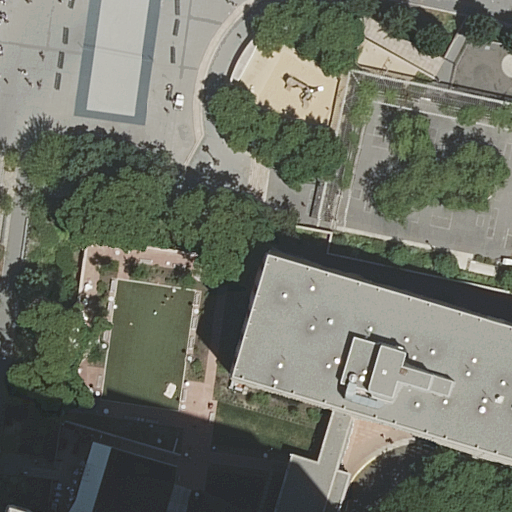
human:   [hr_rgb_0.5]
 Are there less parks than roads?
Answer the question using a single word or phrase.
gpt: yes

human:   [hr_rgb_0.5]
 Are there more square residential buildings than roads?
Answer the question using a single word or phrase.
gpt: no

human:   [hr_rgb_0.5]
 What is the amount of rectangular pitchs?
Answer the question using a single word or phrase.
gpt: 1

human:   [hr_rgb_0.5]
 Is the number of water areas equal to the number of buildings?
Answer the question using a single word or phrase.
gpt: no

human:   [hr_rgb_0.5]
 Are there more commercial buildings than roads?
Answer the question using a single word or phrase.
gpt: no

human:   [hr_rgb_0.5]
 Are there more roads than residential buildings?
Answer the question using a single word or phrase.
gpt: no

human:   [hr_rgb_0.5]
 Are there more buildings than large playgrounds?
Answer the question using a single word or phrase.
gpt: yes

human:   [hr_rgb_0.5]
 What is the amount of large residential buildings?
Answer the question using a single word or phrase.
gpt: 2

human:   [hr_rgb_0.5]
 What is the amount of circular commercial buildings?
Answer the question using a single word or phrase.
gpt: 0

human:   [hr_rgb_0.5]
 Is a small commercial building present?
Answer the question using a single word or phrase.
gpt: no

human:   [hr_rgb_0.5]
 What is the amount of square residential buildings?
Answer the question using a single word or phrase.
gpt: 0

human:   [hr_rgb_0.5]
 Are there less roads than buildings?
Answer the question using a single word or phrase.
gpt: no

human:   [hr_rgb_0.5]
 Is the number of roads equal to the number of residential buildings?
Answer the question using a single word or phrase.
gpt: yes

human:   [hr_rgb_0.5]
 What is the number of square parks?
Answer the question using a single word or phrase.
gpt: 0

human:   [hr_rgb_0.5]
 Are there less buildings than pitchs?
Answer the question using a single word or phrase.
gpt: no

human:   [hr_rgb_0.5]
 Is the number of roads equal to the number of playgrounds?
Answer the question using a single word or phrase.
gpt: no

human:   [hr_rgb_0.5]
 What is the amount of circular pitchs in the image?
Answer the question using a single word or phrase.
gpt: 0

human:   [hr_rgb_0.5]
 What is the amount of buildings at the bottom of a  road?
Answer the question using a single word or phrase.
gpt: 2

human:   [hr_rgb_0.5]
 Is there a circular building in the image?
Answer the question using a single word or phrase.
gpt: no

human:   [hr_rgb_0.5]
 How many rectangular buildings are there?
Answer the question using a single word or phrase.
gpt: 1

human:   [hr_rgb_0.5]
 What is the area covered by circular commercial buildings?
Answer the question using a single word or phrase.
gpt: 0m2

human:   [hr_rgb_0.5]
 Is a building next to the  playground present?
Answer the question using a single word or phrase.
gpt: yes

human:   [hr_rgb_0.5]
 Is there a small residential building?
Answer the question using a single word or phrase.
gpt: no

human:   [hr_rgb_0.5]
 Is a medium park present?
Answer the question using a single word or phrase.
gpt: no

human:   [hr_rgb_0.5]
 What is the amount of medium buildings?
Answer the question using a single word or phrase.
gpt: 0

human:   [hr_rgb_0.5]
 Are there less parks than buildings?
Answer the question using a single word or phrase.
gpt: yes

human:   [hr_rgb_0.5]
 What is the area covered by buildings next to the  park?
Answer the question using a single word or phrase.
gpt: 4034m2

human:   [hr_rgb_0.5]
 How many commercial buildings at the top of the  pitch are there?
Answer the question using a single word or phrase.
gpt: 0

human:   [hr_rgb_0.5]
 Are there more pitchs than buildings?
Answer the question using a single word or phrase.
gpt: no

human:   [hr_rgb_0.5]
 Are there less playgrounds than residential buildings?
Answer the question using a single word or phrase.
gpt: yes

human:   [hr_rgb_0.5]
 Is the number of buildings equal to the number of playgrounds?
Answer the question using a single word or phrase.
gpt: no

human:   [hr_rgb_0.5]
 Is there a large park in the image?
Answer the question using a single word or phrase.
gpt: yes

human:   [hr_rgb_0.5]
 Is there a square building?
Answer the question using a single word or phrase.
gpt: no

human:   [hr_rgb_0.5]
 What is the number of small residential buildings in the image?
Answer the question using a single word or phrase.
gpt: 0

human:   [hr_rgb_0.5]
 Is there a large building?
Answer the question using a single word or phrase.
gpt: yes

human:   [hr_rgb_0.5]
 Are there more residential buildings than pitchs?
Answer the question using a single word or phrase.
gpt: yes